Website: macys
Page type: delivery-shipping
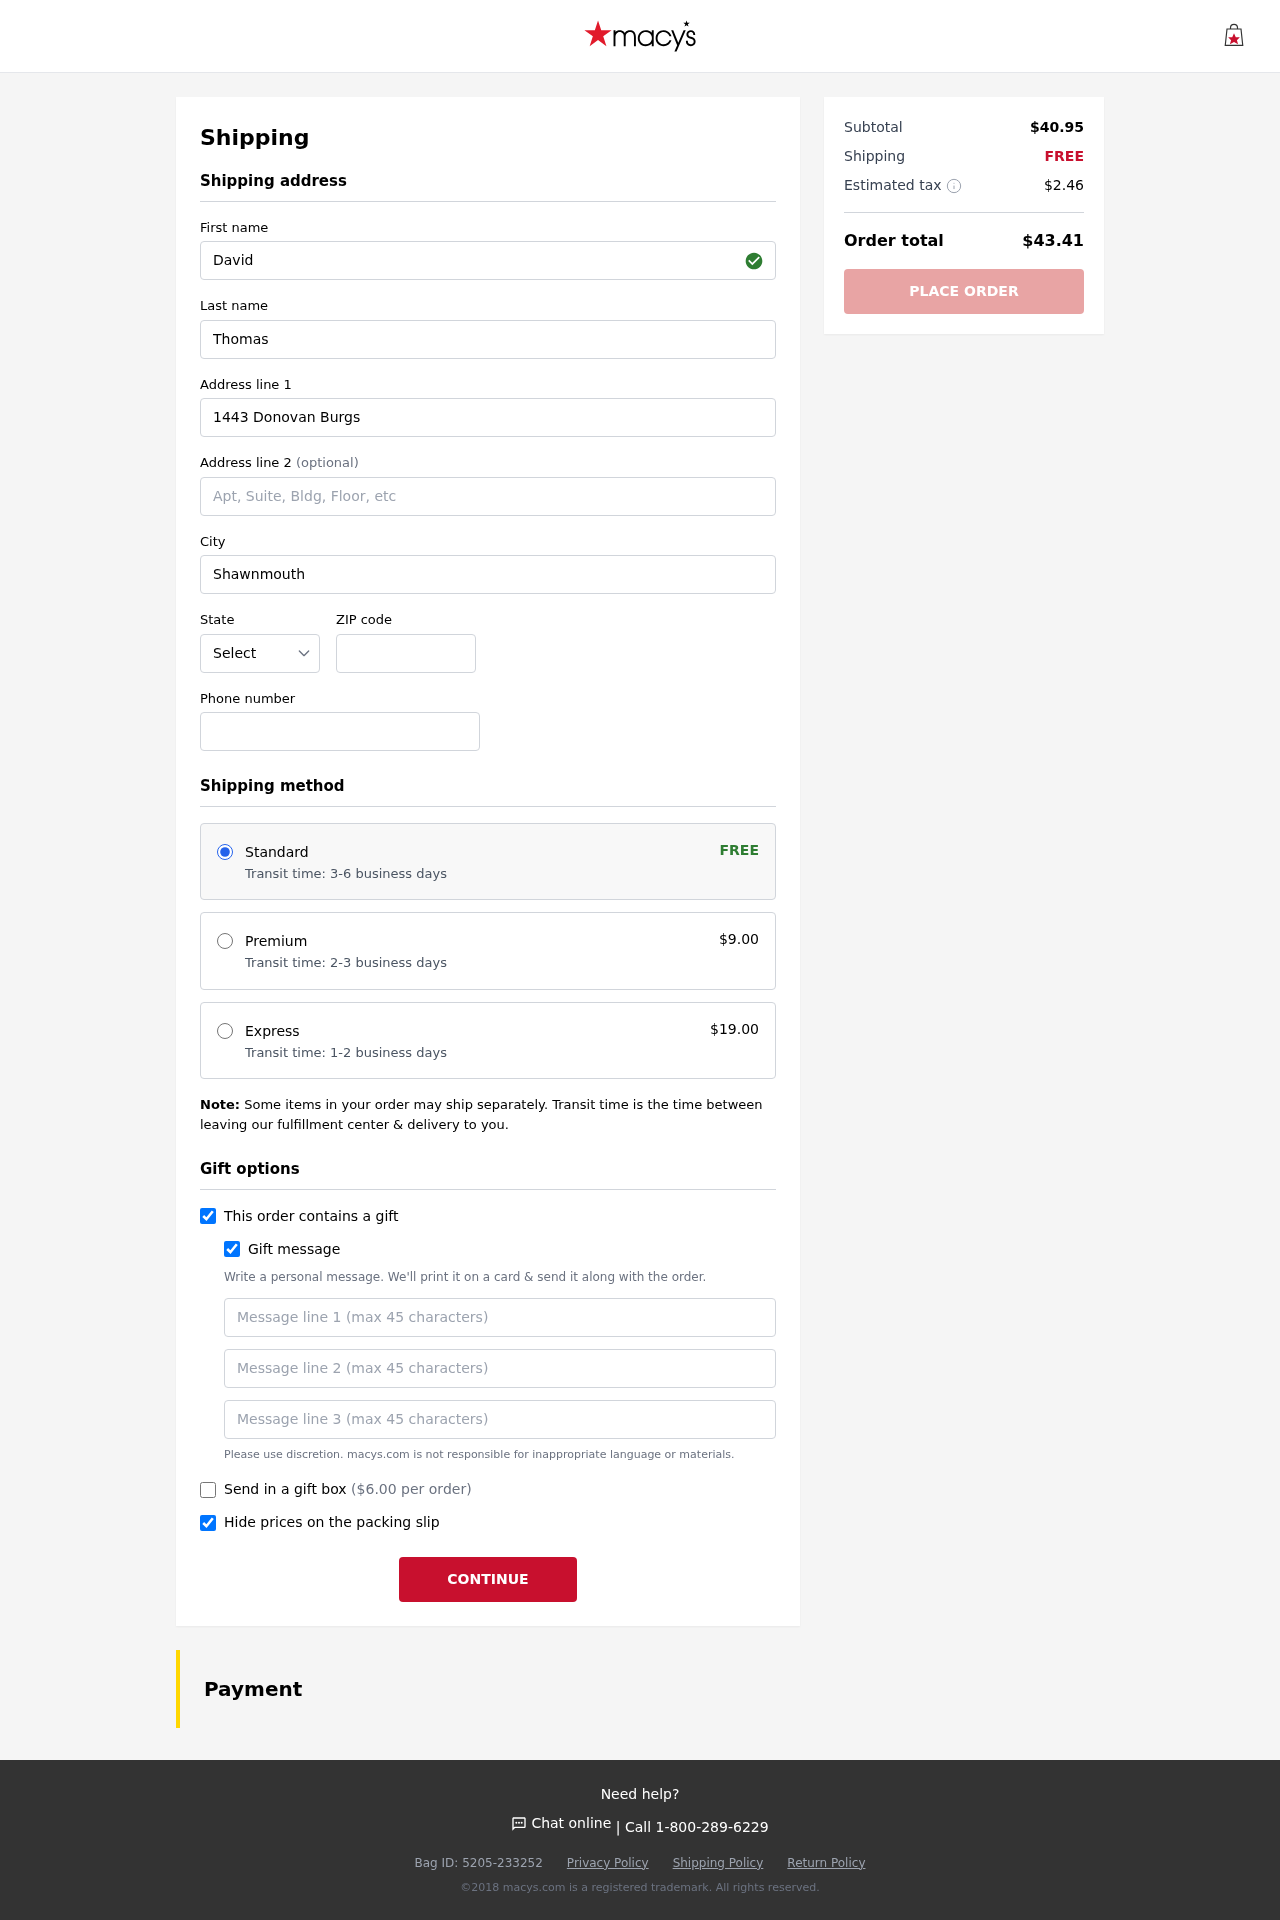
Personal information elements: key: PII_STATE_ABBR
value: NM
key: PII_FIRSTNAME
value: David
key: PII_LASTNAME
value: Thomas
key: PII_STREET
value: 1443 Donovan Burgs
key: PII_CITY
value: Shawnmouth
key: PII_POSTCODE
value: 96776
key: PII_PHONE
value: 8859856720
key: PII_GIFT_MESSAGE
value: Hey Nancy, I saw this beautiful swatch and thought it would be a perfect touch for your space. Just wanted to brighten your day a little! Enjoy!  David
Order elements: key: ORDER_SHIPPING_STANDARD
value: Transit time: 3-6 business days
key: ORDER_SHIPPING_COST
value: FREE
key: ORDER_SHIPPING_PREMIUM
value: Transit time: 2-3 business days
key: ORDER_SHIPPING_PREMIUM_PRICE
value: $9.00
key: ORDER_SHIPPING_EXPRESS
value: Transit time: 1-2 business days
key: ORDER_SHIPPING_EXPRESS_PRICE
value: $19.00
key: ORDER_GIFT_BOX_PRICE
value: ($6.00 per order)
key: ORDER_SUBTOTAL
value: $40.95
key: ORDER_SHIPPING_COST2
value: FREE
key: ORDER_TAX
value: $2.46
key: ORDER_TOTAL
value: $43.41